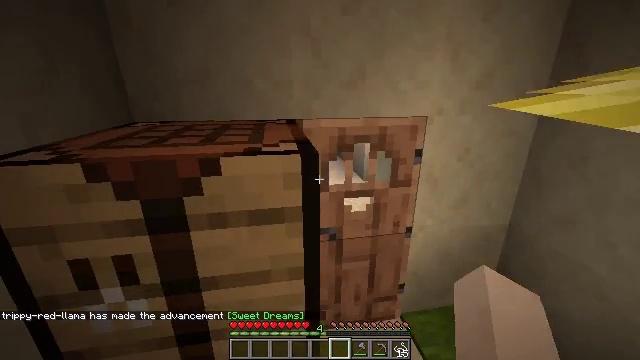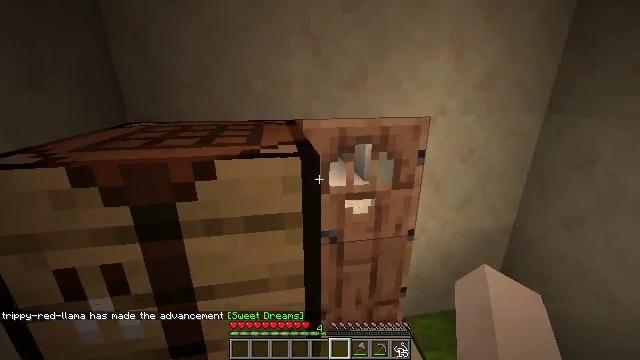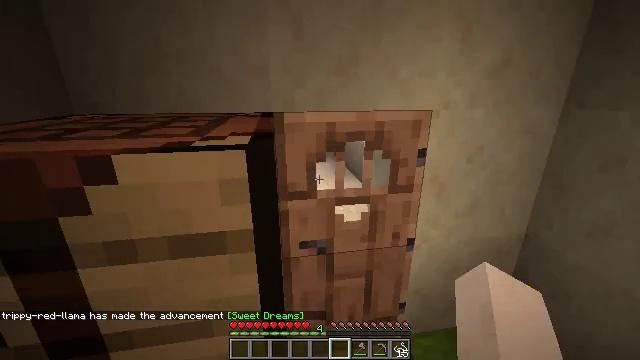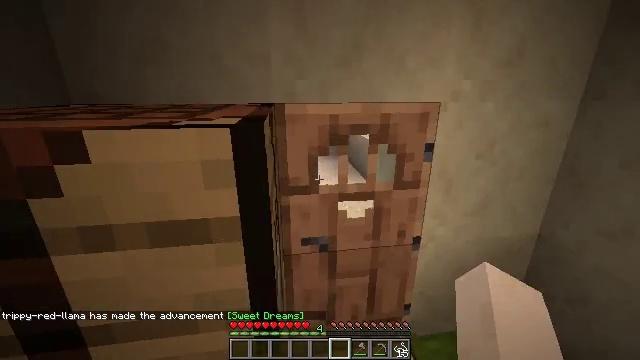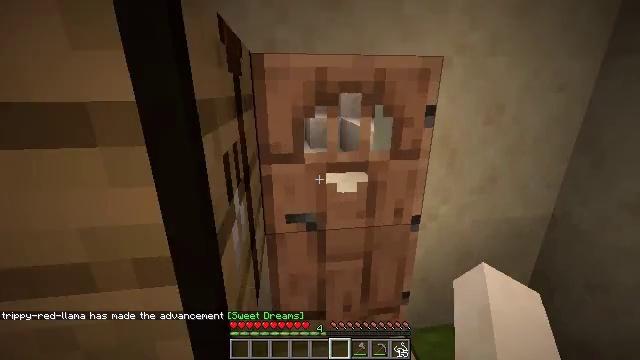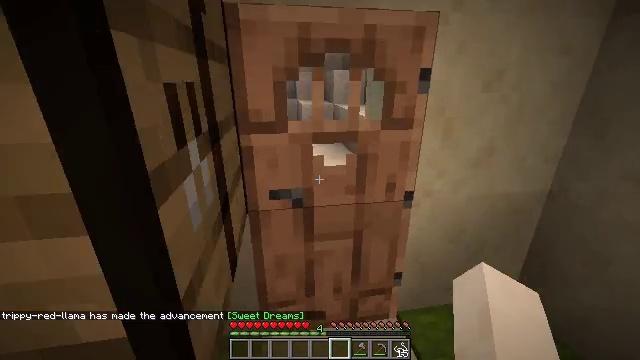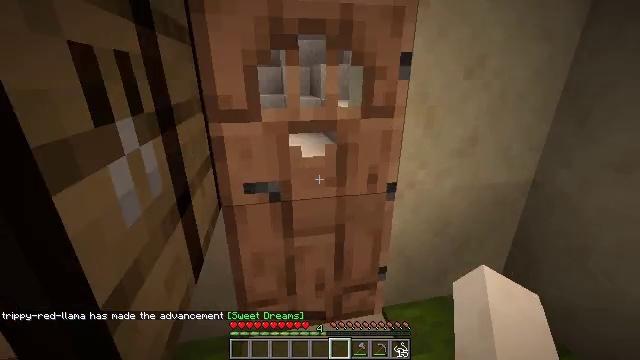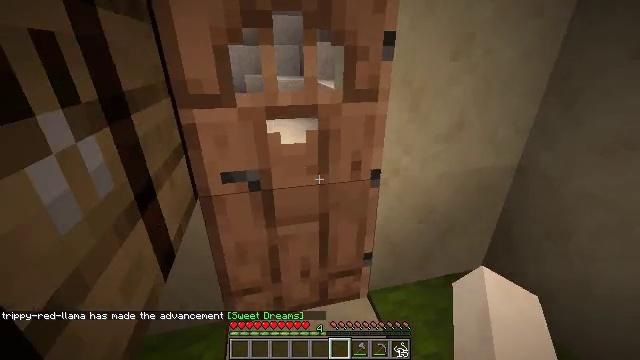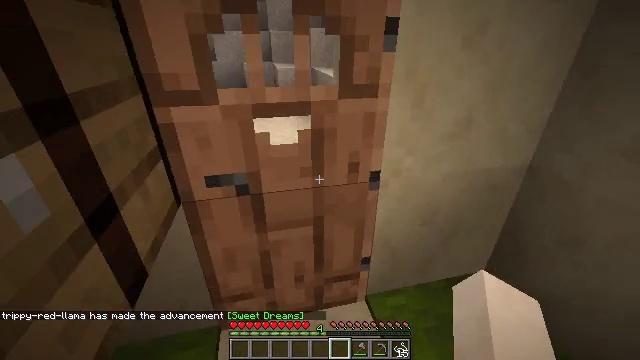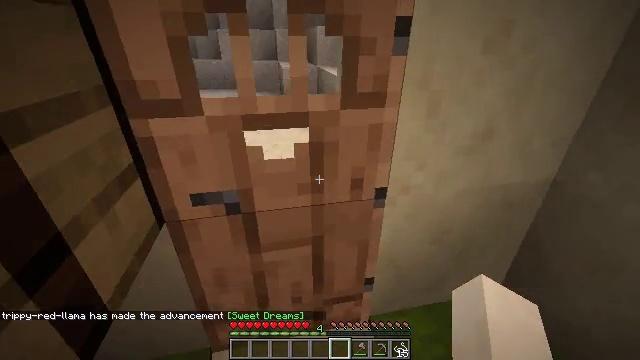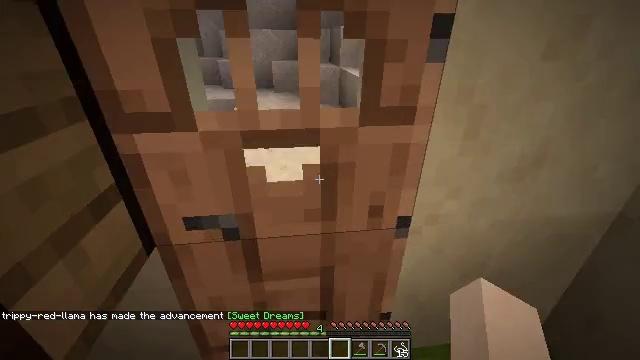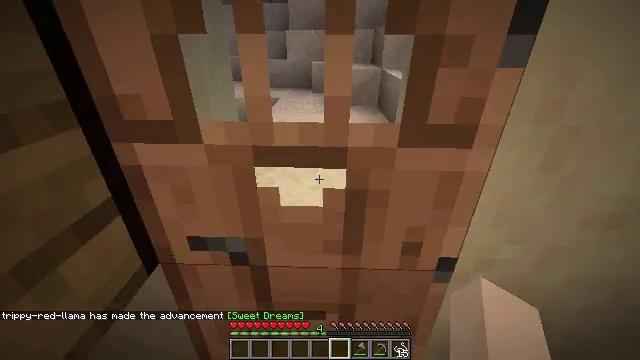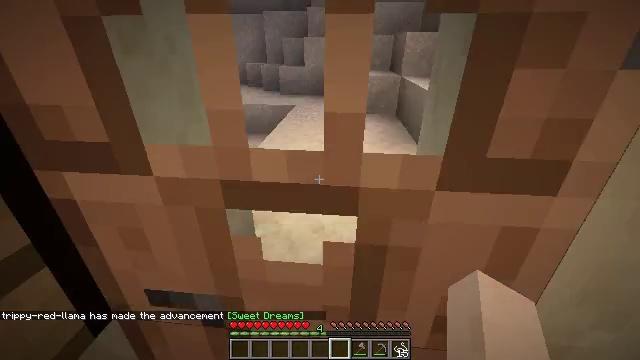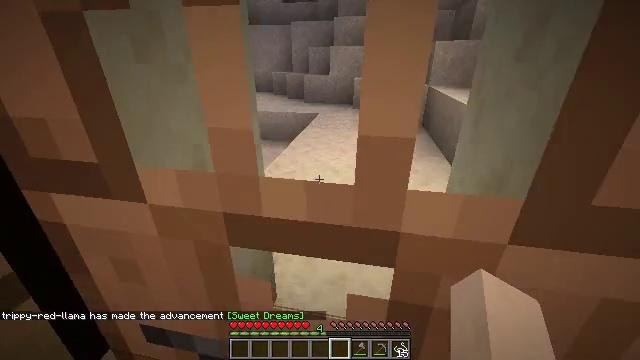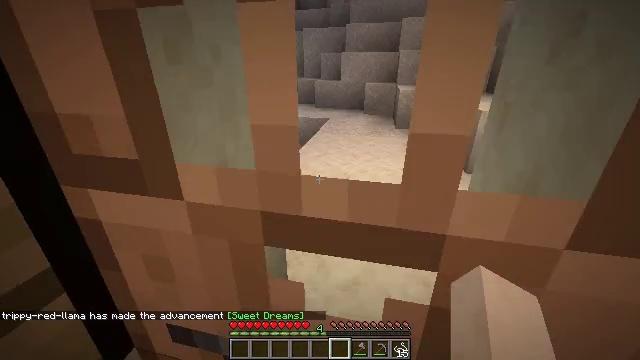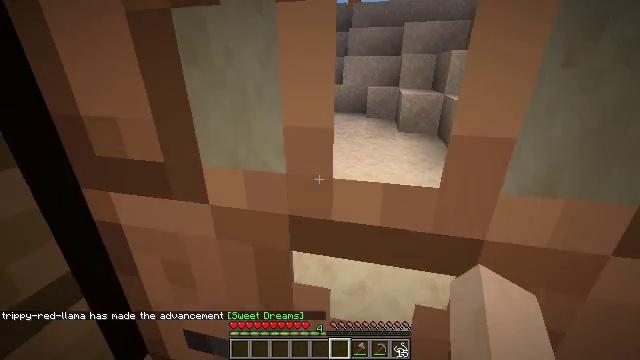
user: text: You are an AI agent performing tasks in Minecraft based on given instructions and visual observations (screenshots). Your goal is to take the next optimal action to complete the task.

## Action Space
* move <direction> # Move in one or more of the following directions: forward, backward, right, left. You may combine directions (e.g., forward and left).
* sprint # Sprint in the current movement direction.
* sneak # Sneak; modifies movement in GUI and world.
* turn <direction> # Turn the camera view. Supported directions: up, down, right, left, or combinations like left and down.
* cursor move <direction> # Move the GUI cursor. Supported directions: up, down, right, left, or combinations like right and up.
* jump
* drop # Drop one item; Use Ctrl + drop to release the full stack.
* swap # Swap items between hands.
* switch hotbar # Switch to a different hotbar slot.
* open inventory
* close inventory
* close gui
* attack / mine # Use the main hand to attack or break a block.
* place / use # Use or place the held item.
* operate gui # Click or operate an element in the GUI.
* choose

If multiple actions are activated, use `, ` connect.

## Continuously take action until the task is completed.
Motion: motion action
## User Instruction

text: Hunt animals.
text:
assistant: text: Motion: move forward and move right
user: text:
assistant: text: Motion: move forward and move right
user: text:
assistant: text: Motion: move forward and move right, turn left
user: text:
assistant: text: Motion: move forward
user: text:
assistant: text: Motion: move forward, turn right and down
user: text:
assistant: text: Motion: move forward, turn right
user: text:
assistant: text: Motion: move forward, turn right and down
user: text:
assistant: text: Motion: move forward, turn down
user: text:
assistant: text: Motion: move forward, turn left
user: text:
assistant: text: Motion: move forward, turn left
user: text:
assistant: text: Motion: move forward, turn left
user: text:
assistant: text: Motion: move forward, turn left and up
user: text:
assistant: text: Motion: move forward, turn left and up
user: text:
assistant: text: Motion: move forward, turn left and up
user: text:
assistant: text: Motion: move forward
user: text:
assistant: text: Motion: move forward
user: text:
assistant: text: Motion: move forward, turn up, use / place
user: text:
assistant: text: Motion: move forward, use / place
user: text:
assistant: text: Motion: move forward, use / place
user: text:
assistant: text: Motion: move forward
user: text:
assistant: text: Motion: move forward
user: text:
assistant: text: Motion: move forward, turn up
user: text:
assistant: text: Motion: move forward and move right
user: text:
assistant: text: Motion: move forward and move right
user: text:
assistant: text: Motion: move forward
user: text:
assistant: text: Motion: move forward
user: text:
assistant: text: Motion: move forward, turn left and up
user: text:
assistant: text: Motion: move forward, turn left and up
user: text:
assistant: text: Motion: move forward and move right, turn left and up
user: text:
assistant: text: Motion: move forward and move right, turn left and up